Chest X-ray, AP view. Patient: 39 years old, sex F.
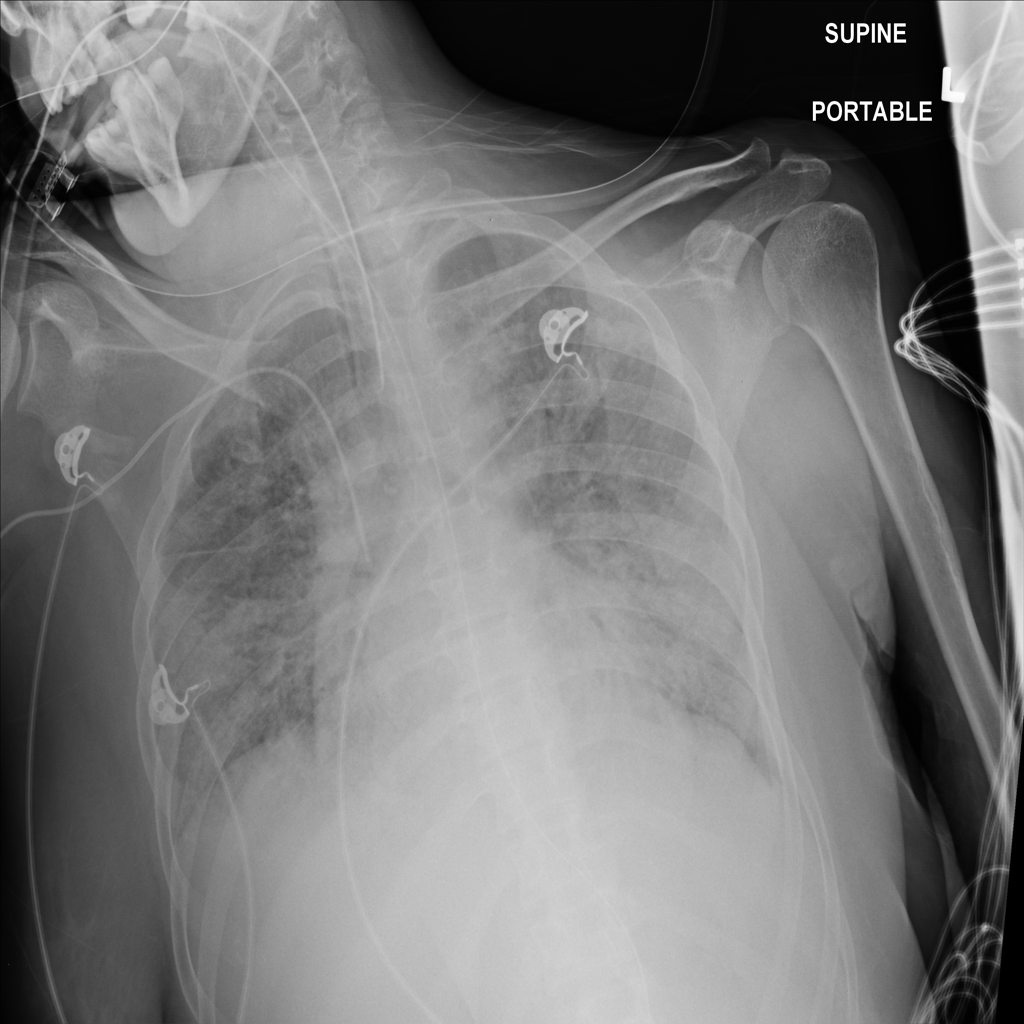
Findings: Consolidation